Question: I got an exception I can't back trace. I would like to know where the exception is thrown. Is there an option for that in xCode 4.2? As you can see the call stack is not much of a help. The only thing I know is that Iam trying to access an item in a NSArray at a faulty index.
All ideas are welcomed.
Thanks!

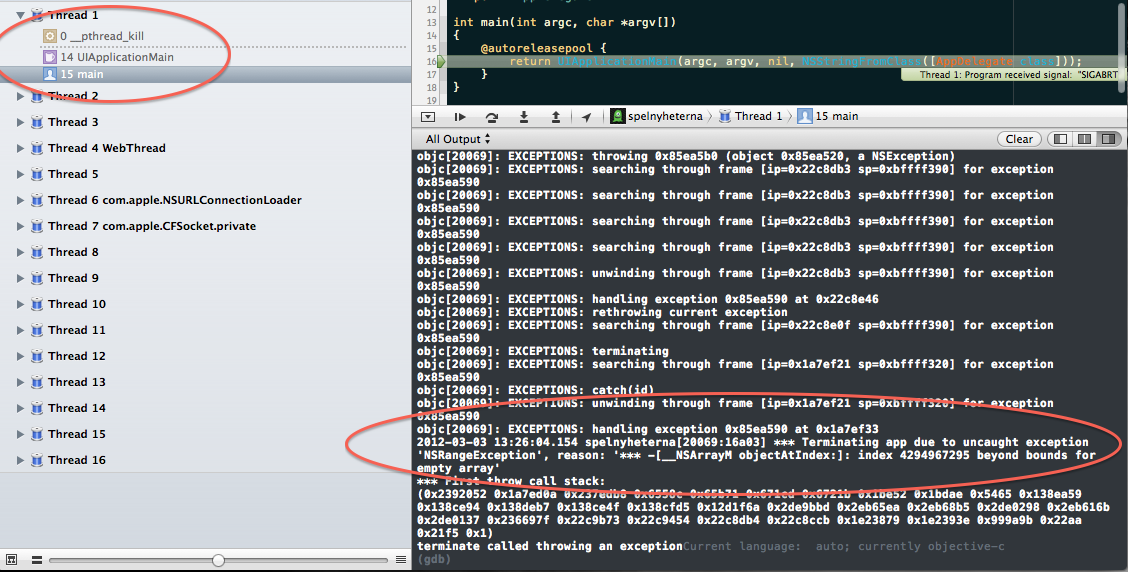
Answer: Set a breakpoint on 'objc_exception_throw' and that will stop the program on that message.
... Or just set the Exception Breakpoint in Xcode. Too used to doing this stuff directly in gdb.